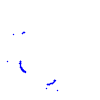
Particle: proton